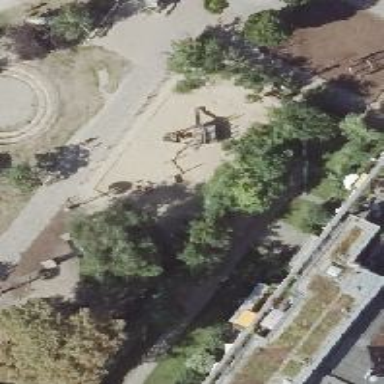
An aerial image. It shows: Playground structure.